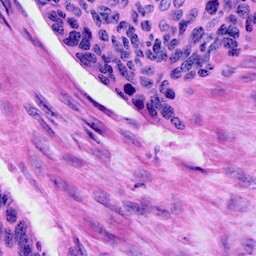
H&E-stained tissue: Cervix